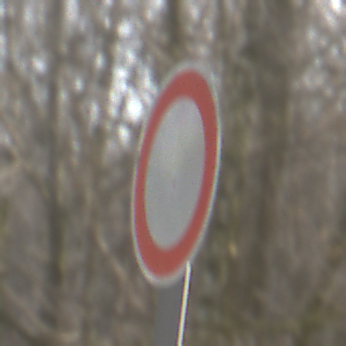
Verkehrszeichen: VerbotFahrzeugeAllerArt
Umgebung: Outdoor, Nature
Tageszeit: MorningAfternoon
Wetter: Clear
Licht: Natural
Jahreszeit: Winter
Kontrast: HighContrast